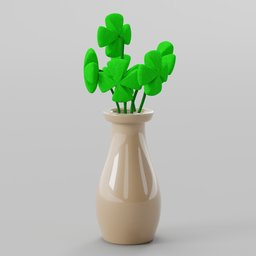
Label: decoration